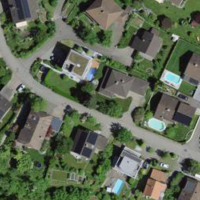
EUNIS habitat code: 54
Species observed at this site:
Cornus sanguinea